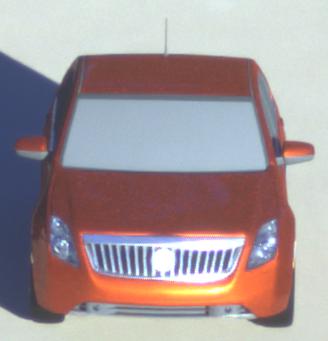
Make: Mercury
Model: Milan
Detailed model: -
Model produced from: 2009
Model produced until: 2010
Doors: 4
Color: orange
Road condition: dry road
Daytime: sunrise or sunset
Contrast: high contrast